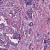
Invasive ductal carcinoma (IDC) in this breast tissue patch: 1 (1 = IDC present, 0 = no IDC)